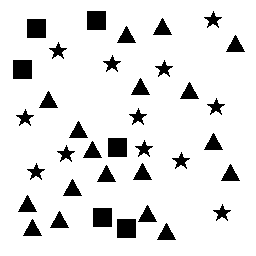
Squares: 6
Triangles: 18
Stars: 12
Total shapes: 36